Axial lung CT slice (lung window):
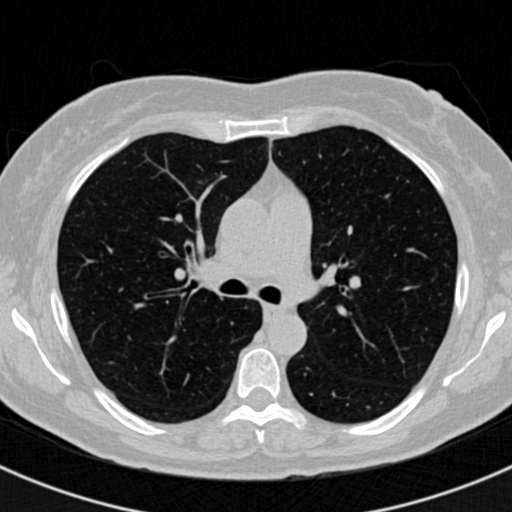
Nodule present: no